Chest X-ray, AP view. Patient: 50 years old, sex M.
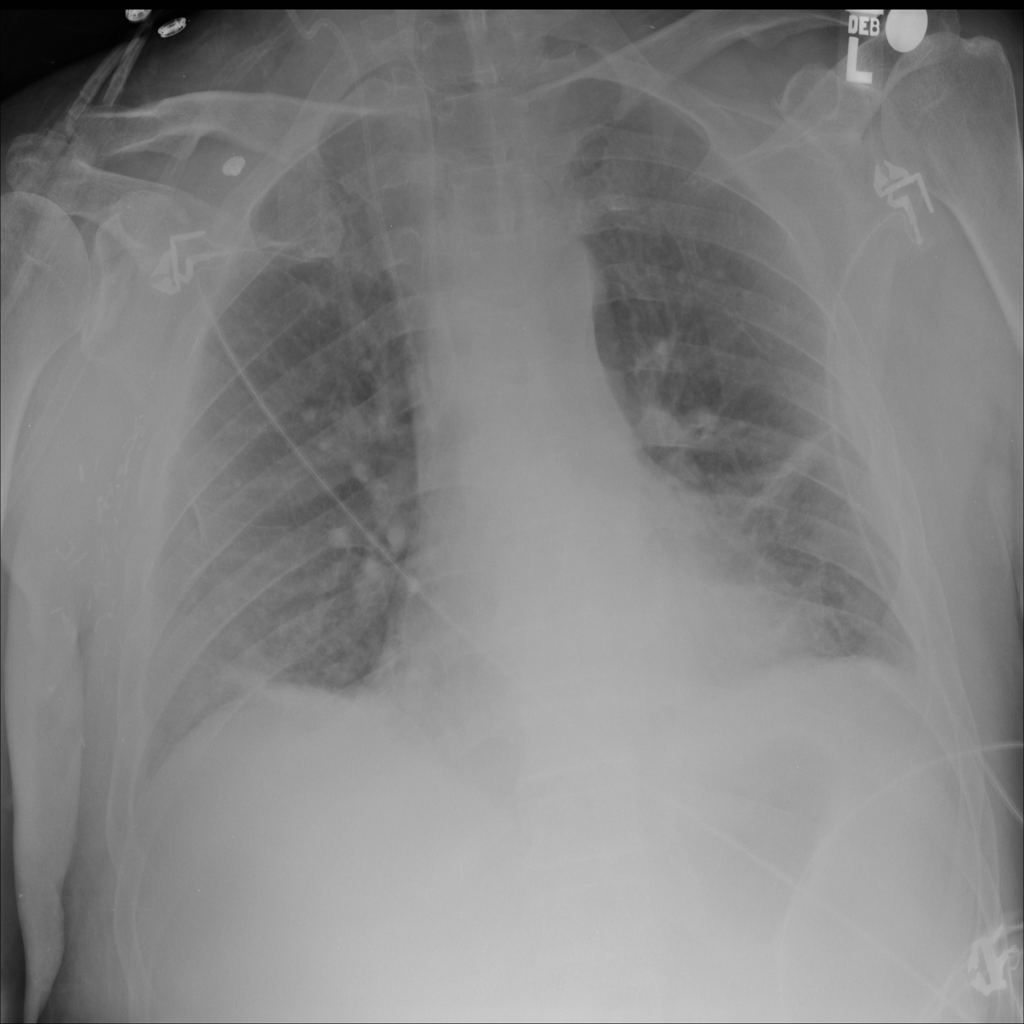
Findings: Atelectasis